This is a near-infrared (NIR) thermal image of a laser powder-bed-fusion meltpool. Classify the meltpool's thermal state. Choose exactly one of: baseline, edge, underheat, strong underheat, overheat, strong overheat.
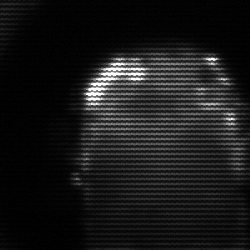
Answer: baseline